Field crop: maize
Growth stage: 1
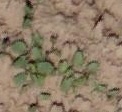
Species: convolvulus